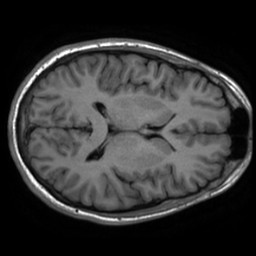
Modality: inplaneT1
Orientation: axial
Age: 19
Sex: male
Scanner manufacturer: ge
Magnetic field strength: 3 T
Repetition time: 2.499 s
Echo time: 0.02513 s